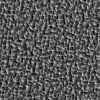
Atmospheric dust classification: not_dusty